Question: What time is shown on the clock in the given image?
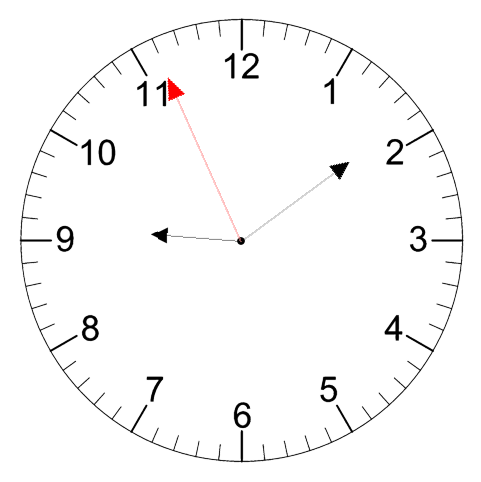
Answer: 09:08:56